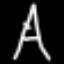
Label: The Eiffel Tower